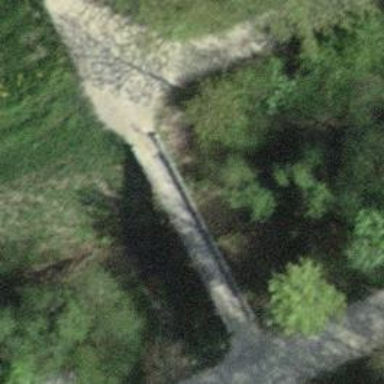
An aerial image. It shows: Path leading to bridge.